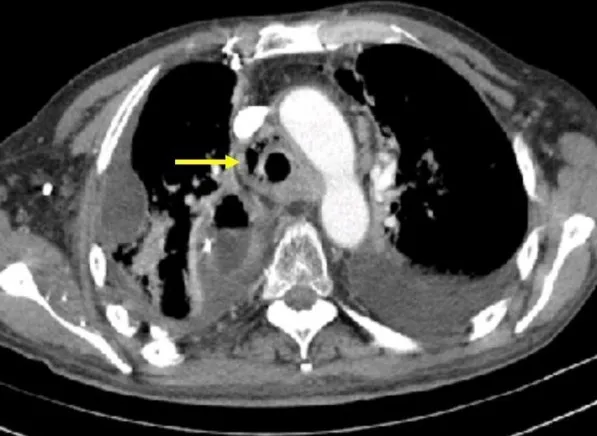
Axial contrast enhanced CT image showed a mediastinal tumor with mediastinal air and a perforation of the tracheal wall (arrow).
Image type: radiology (ct)